Question: App name?
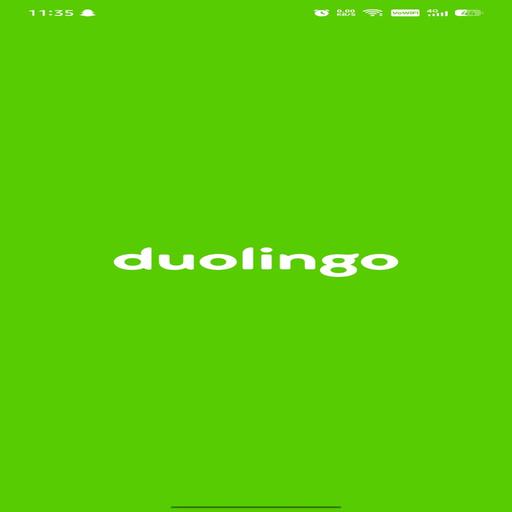
Answer: Duolingo